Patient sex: M
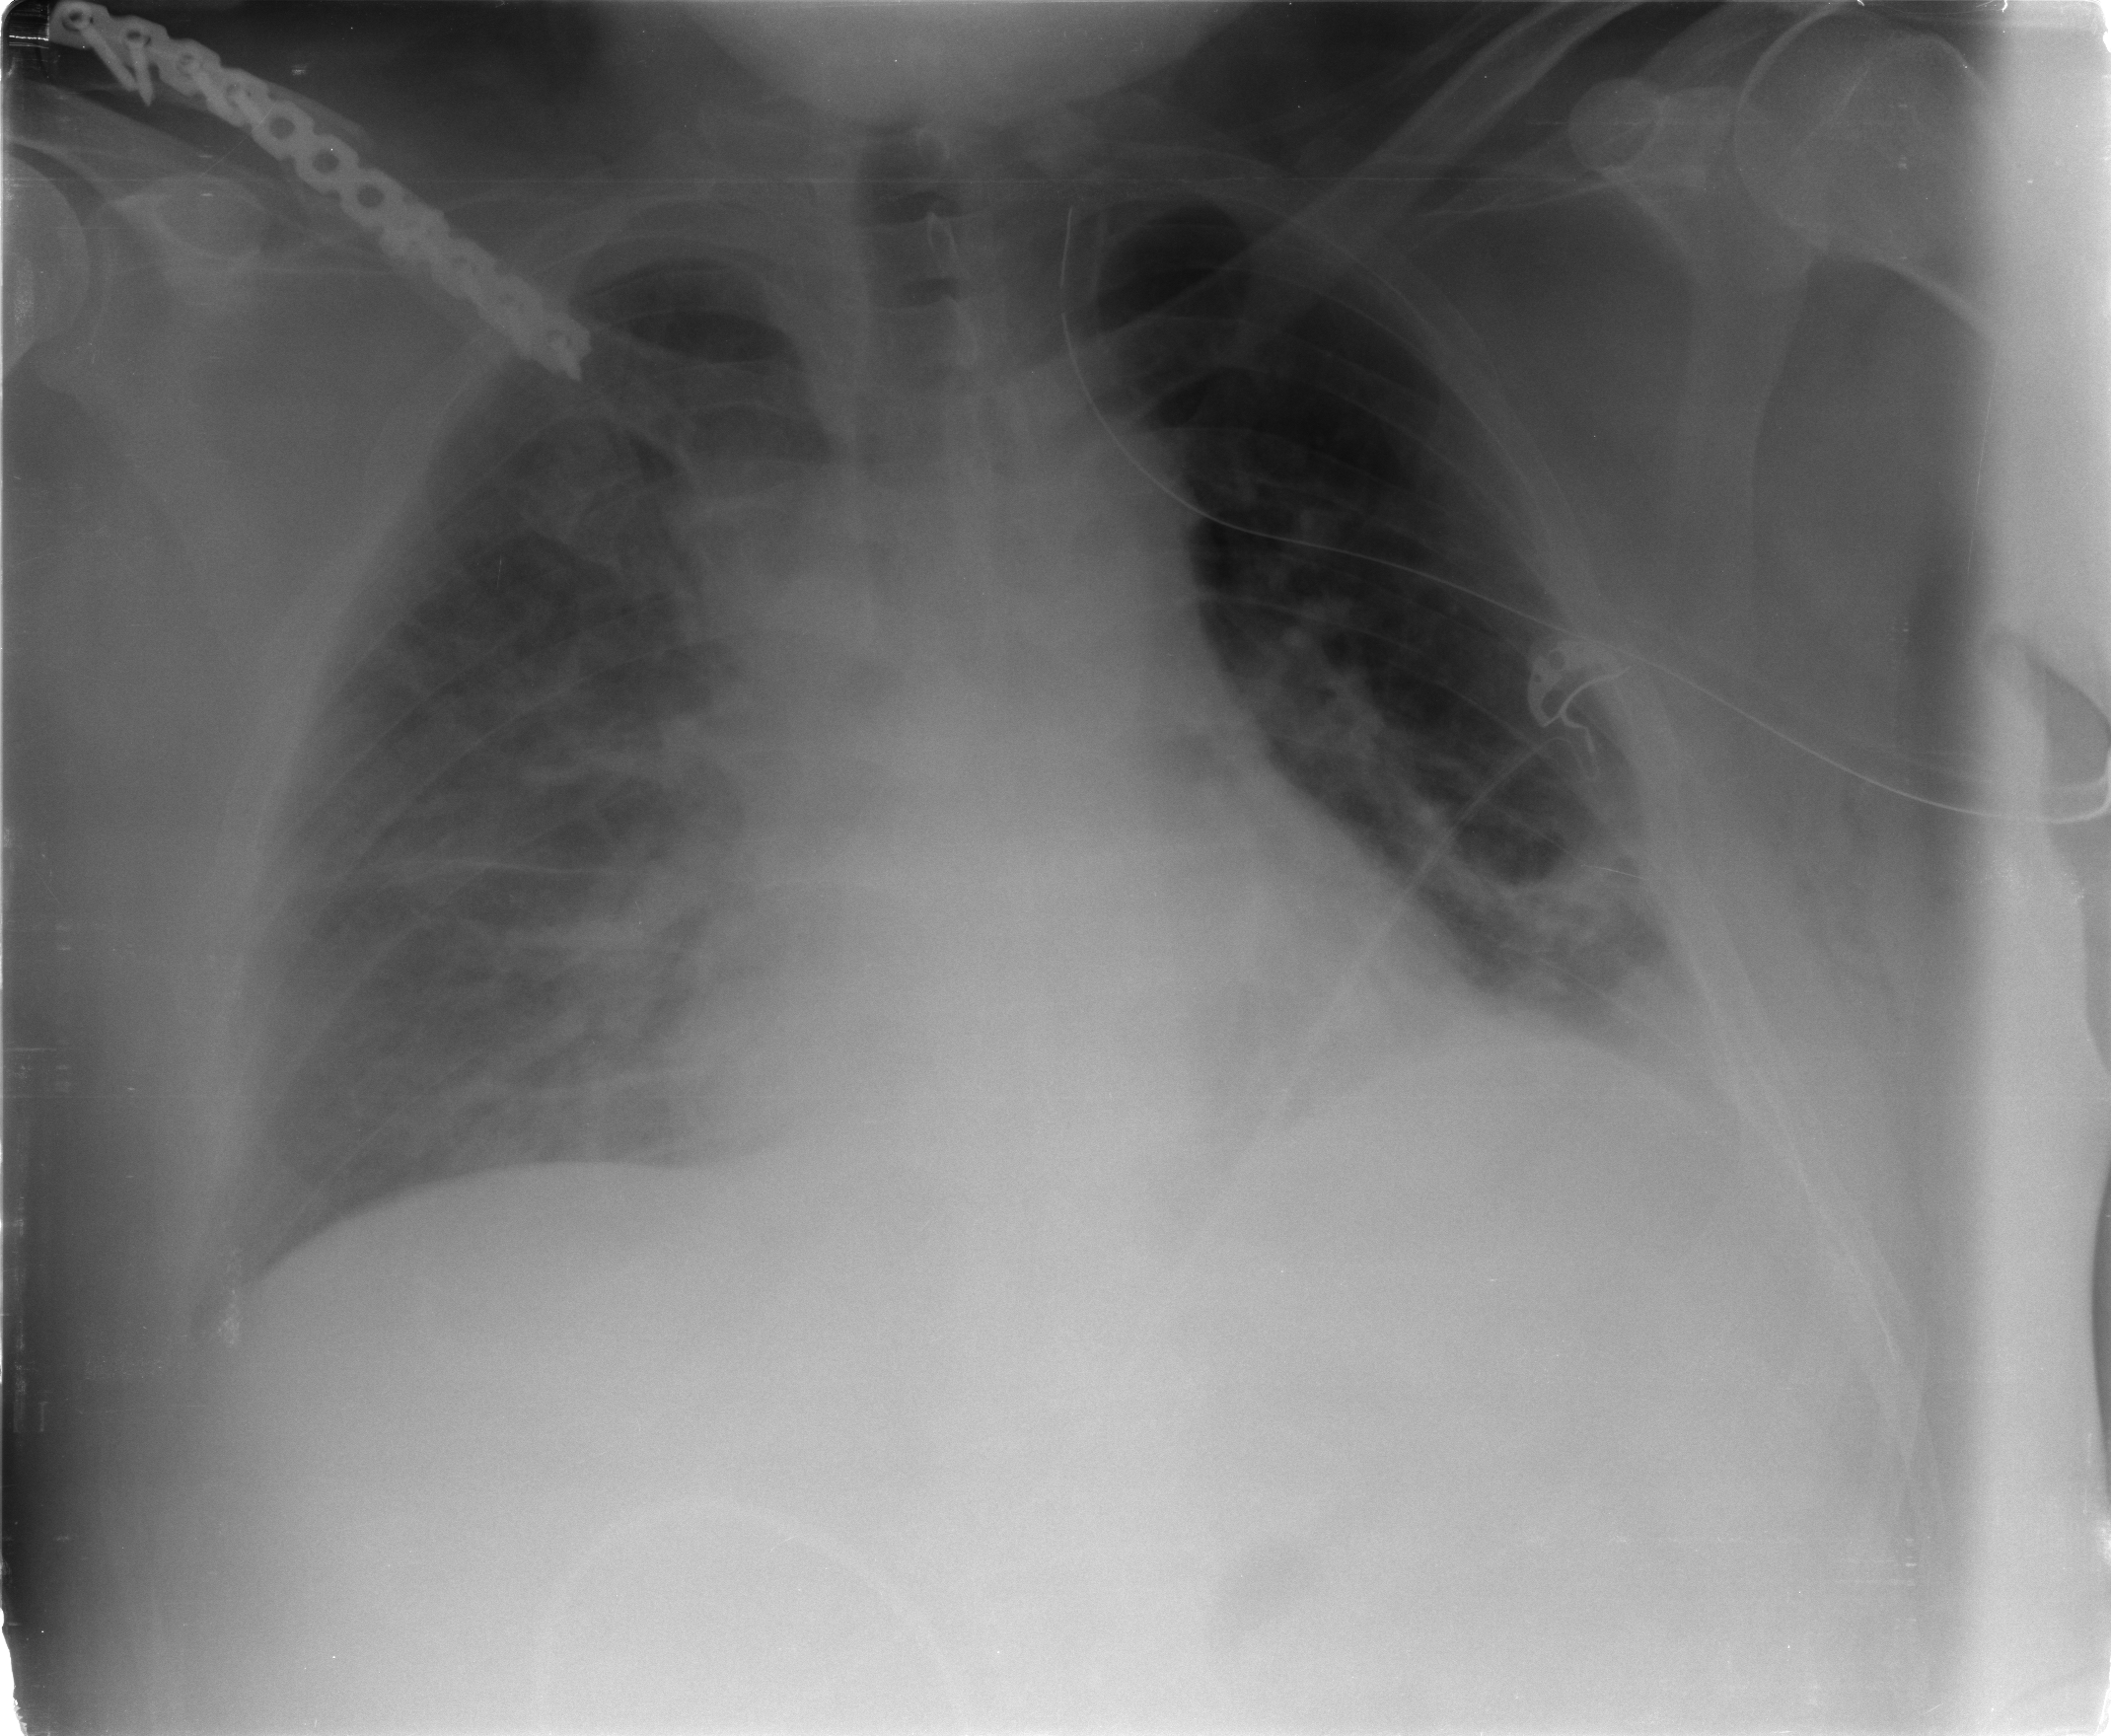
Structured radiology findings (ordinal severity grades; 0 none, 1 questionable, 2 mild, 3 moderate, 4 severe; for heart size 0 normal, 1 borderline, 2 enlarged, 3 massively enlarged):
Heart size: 0
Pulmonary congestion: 2
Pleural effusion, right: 2
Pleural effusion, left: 2
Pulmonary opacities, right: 2
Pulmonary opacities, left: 0
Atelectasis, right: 3
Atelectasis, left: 2